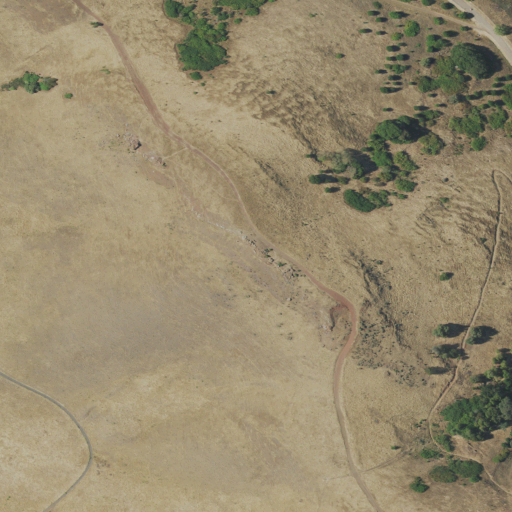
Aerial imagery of mountain in California named Red Hill Top containing grassland, shrub, and herbaceous wetlands